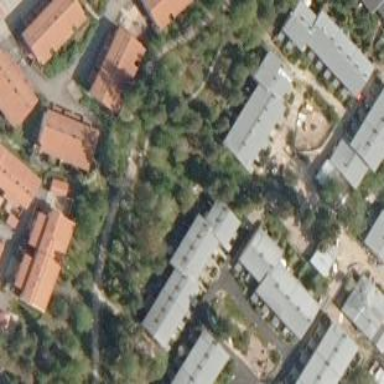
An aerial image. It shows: Terrace building.